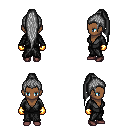
a pixel art fantasy rpg character, female body template, human, dark skin, gray robe, white pants, gray extra-long topknot hairstyle, gold gloves, maroon shoes, four views (front, back, left, right), 2x2 character sprite sheet, small pixel art, hard edges, no anti-aliasing